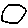
Label: circle